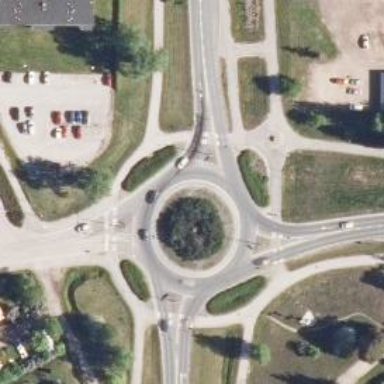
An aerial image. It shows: Asphalt road that is secondary route leading to roundabout.